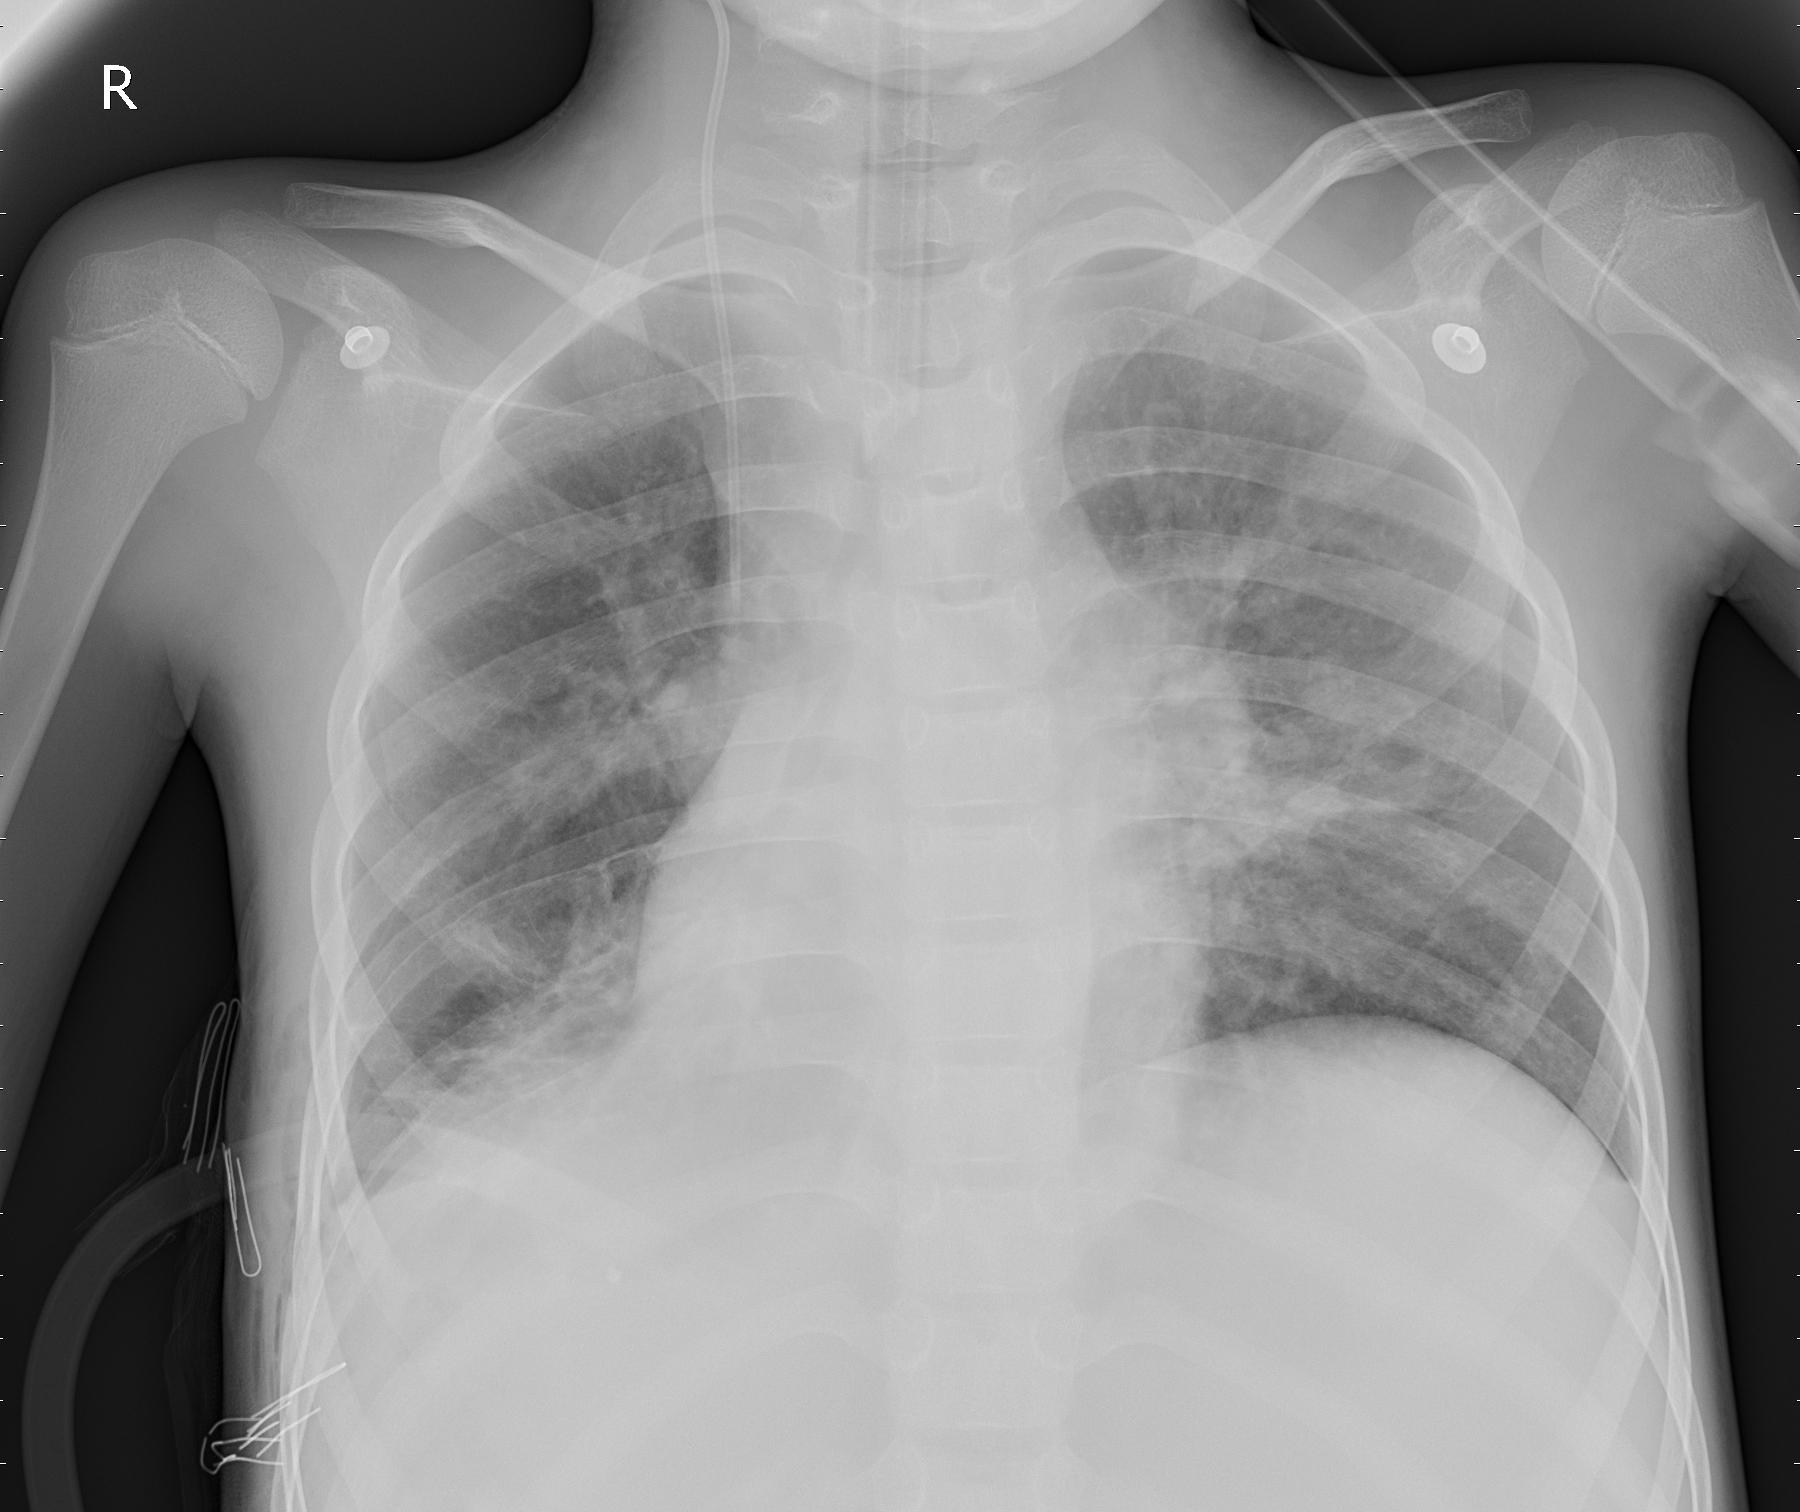
Diagnosis: PNEUMONIA